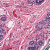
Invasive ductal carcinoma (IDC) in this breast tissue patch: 0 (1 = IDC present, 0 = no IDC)